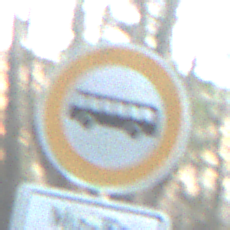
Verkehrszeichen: VerbotKraftomnibusse
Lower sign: ZeitangabenMitBeschraenkungAufWochentage2
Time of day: SunriseSunset
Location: Outdoor (Nature)
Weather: Clear
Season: Winter
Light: Natural